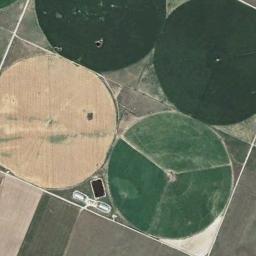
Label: circular_farmland